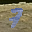
Label: 7